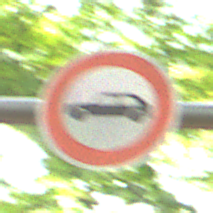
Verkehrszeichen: VerbotPersonenkraftwagen
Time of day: MorningAfternoon
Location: Outdoor (RoadRail)
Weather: Clear
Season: NotSpecified
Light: Natural